【题型】解答题　【知识点】平面几何　【难度】hard
如图，$\triangle ABC$ 是直角三角形，$\angle ACB = 90^\circ$，$AC = 2$，$BC = 4$，点 $P$ 是边 $AB$ 上的动点，$\odot O$ 是过 $C$，$P$，$B$ 三点的圆，$PQ$ 是 $\odot O$ 的直径，$PQ$ 与 $BC$ 相交于点 $M$。设 $AP = x$。

(1) 求证：$\triangle PQC \backsim \triangle ABC$.

(2) 令 $\triangle PQC$ 的面积为 $S$，求 $S$ 关于 $x$ 的函数关系式，并求当 $x$ 为何值时，$S$ 的值最小。

(3) 当 $OM = \frac{1}{2}OP$ 时，求 $x$ 的值。
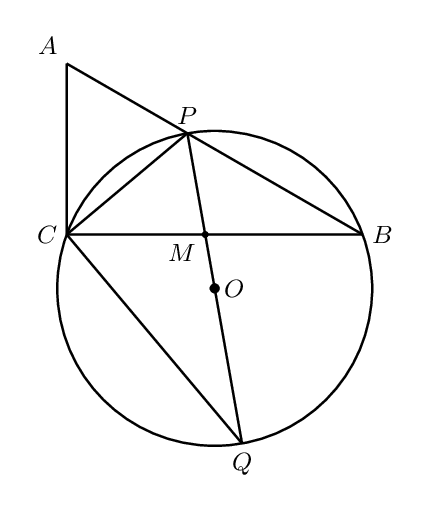
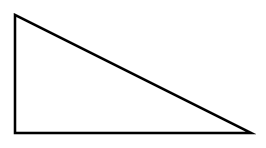
【解答】

【答案】(1) 见解析

(2) \(S = \dfrac{\sqrt{2}}{2}x^2 - \dfrac{2\sqrt{10}}{5}x + 2\sqrt{2}\)；当 \(x = \dfrac{2\sqrt{5}}{5}\) 时，\(S\) 有最大值为 \(\dfrac{16}{5}\)

(3) \(\dfrac{6\sqrt{5}}{7}\)

【分析】

【详解】(1) 证明：\(\because PQ\) 是 \(\odot O\) 的直径，

\(\therefore \angle PCQ = \angle ACB = 90^\circ,\)

\(\because \angle B = \angle Q,\)

\(\therefore \triangle PQC \backsim \triangle ABC;\)

(2) 解：如图，连接 \(BQ\)，

\(\because\) 四边形 \(BPCQ\) 是圆内接四边形，

\(\therefore \angle BPC + \angle CQB = 180^\circ,\)

\(\because \angle BPC + \angle APC = 180^\circ,\)

\(\therefore \angle BQC = \angle APC,\)

\(\therefore \angle PCQ = \angle ACB = 90^\circ,\)

\(\therefore \angle ACP = \angle BCQ,\)

\(\therefore \triangle ACP \backsim \triangle BCQ,\)

\(\therefore \frac{PC}{QC} = \frac{AP}{BQ} = \frac{AC}{BC},\)

\(\therefore \frac{PC}{QC} = \frac{x}{BQ} = \frac{2}{4},\)

\(\therefore QC = 2PC,\ BQ = 2x,\)

在 \(Rt\triangle ACB\) 中，\(AB = \sqrt{AC^2 + BC^2} = 2\sqrt{5},\)

\(\therefore BP = 2\sqrt{5} - x,\)

\(\because PQ\) 是 \(\odot O\) 的直径，

\(\therefore \angle PCQ = \angle PBQ = 90^\circ,\)

\(\therefore PQ^2 = PB^2 + BQ^2 = PC^2 + CQ^2 = 5x^2 - 4\sqrt{5}x + 20,\)

\(\therefore PC^2 = x^2 - \frac{4\sqrt{5}}{5}x + 4,\)

\(\therefore CQ^2 = 2x^2 - \frac{8\sqrt{5}}{5}x + 8,\)

\(\therefore S = \frac{1}{2}PC \times QC = \frac{1}{2}\sqrt{x^2 - \frac{4\sqrt{5}}{5}x + 4} \times \sqrt{2x^2 - \frac{8\sqrt{5}}{5}x + 8} = \frac{\sqrt{2}}{2}x^2 - \frac{2\sqrt{10}}{5}x + 2\sqrt{2};\)

\(\because S = \frac{\sqrt{2}}{2}x^2 - \frac{2\sqrt{10}}{5}x + 2\sqrt{2} = \frac{\sqrt{2}}{2}\left(x - \frac{2\sqrt{5}}{5}\right)^2 + \frac{16}{5},\)

\(\therefore\) 当 \(x = \frac{2\sqrt{5}}{5}\) 时，\(S\) 有最大值，最大值为 \(\frac{16}{5}\)；

（3）解：如图，过点 \(P\) 作 \(PH \perp BC\) 于点 \(H\)，\(KQ \perp BC\) 于点 \(K\)，则 \(PH \parallel KQ\)，

\(\therefore \triangle PMH \backsim \triangle QMK,\)

\(\therefore \frac{PH}{KQ} = \frac{PM}{QM},\)

\(\because OM = \frac{1}{2}OP,\ PO = OQ,\)

\(\therefore \frac{PH}{KQ} = \frac{PM}{QM} = \frac{1}{3},\)

即 \(KQ = 3PH\)，

\(\because \angle ACB = 90^\circ\)，即 \(AC \parallel PH\)，

\(\therefore \triangle BPH \backsim \triangle BAC\)，

\(\therefore \frac{BP}{AB} = \frac{PH}{AC}\)，即 \(\frac{2\sqrt{5} - x}{2\sqrt{5}} = \frac{PH}{2}\)，

解得：\(PH = 2 - \frac{\sqrt{5}}{5}x\)，

\(\therefore KQ = 3PH = 6 - \frac{3\sqrt{5}}{5}x\)，

\(\because \angle A + \angle ABC = \angle CBQ + \angle ABC = 90^\circ\)，

\(\therefore \angle A = \angle CBQ\)，

\(\because \angle BKQ = \angle ACB = 90^\circ\)，

\(\therefore \triangle ABC \backsim \triangle BQK\)，

\(\therefore \frac{BC}{KQ} = \frac{AB}{BQ}\)，

\(\therefore \frac{4}{6 - \frac{3\sqrt{5}}{5}x} = \frac{2\sqrt{5}}{2x}\)，

解得：\(x = \frac{6\sqrt{5}}{7}\).

【点睛】本题主要考查了圆的综合题，涉及了圆周角定理，圆内接四边形的性质，相似三角形的判定和性质，二次函数的应用。熟练掌握圆周角定理，圆内接四边形的性质，相似三角形的判定和性质，二次函数的图象和性质是解题的关键。

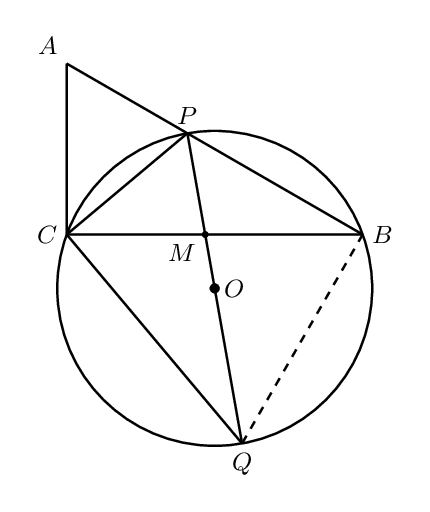
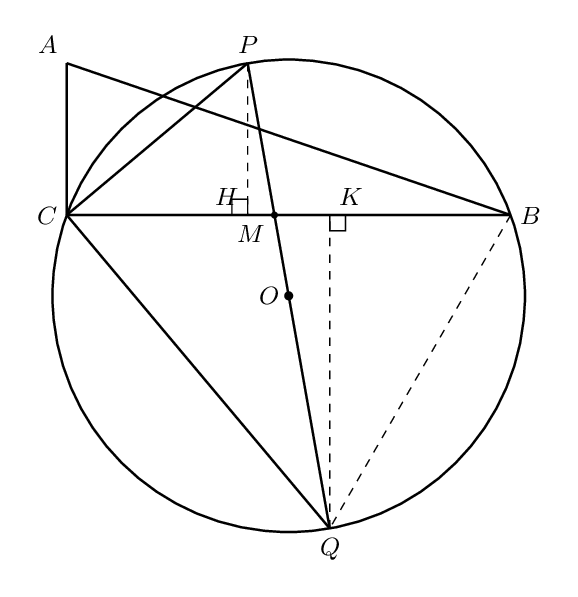